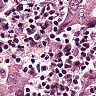
Metastatic tissue present: yes